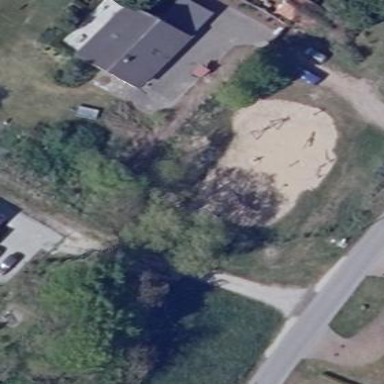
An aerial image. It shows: Playground area for leisure land.